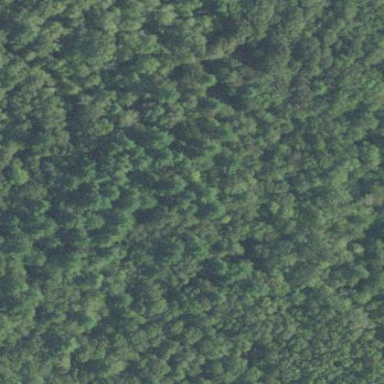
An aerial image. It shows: Woodland with needle-leaved trees.